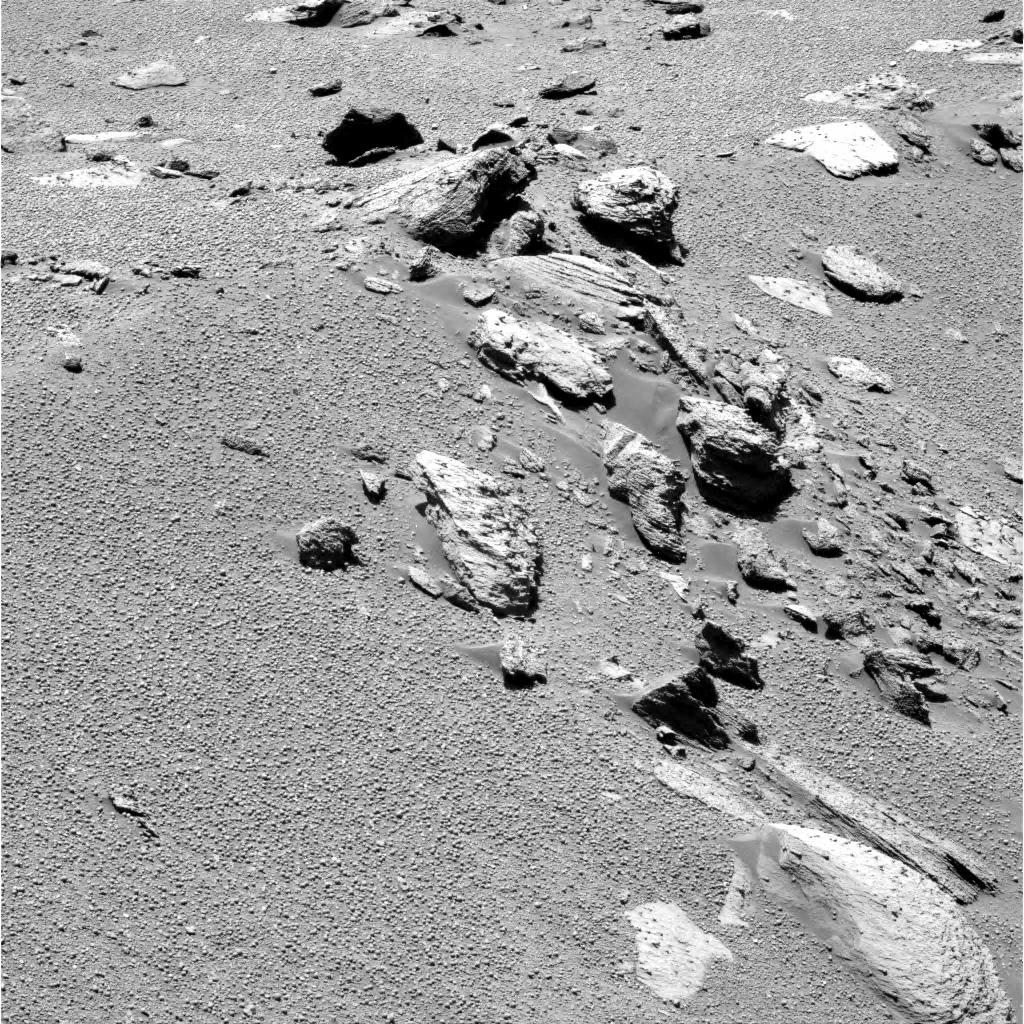
Terrain classes present: Bedrock, Gravel / Sand / Soil, Rock, Shadow